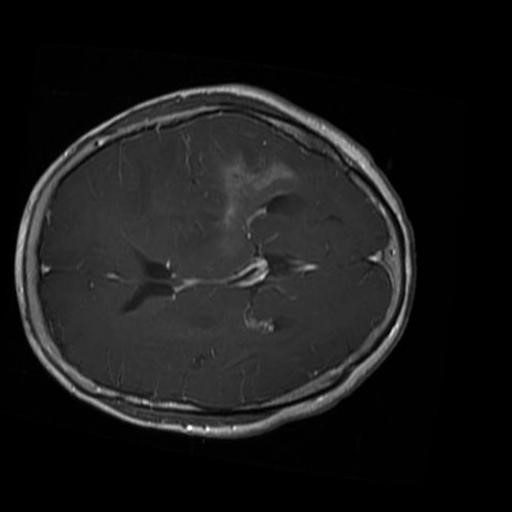
Label: brain_glioma